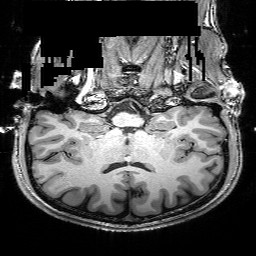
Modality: T1w
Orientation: sagittal
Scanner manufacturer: siemens
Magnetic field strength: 3 T
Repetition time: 2.25 s
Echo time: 0.00418 s